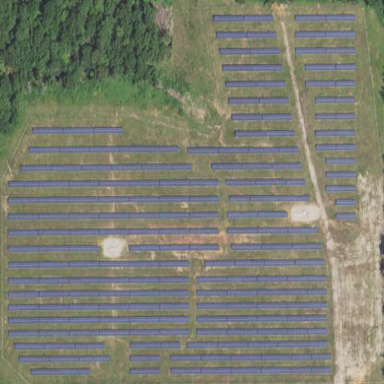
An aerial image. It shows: Solar power plant using photovoltaic technology.